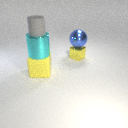
large yellow rubber cube below large cyan metal cylinder